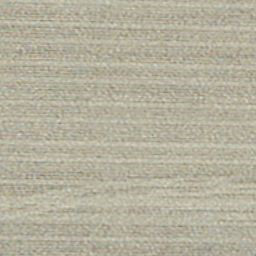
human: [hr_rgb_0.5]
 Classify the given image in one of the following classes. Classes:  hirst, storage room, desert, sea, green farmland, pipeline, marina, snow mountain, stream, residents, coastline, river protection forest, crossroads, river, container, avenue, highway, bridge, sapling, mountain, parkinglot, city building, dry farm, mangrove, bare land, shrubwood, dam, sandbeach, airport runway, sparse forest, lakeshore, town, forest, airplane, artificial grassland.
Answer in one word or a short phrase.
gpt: dry farm